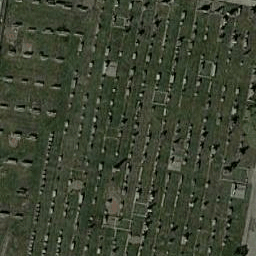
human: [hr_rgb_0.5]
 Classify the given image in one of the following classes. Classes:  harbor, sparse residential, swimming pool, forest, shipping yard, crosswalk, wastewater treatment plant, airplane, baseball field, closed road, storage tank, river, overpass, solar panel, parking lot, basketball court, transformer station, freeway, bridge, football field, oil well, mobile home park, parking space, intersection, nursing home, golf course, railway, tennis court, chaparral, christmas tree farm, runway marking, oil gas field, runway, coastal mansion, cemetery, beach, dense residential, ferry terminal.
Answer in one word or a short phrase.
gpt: cemetery